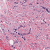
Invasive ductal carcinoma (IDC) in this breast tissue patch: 0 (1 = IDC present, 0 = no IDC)